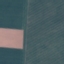
Land use / land cover class: AnnualCrop